A time-domain waveform of one vibration snapshot from a rolling-element bearing is shown. Diagnose the bearing from this image, choosing from: normal, inner_race, outer_race, ball.
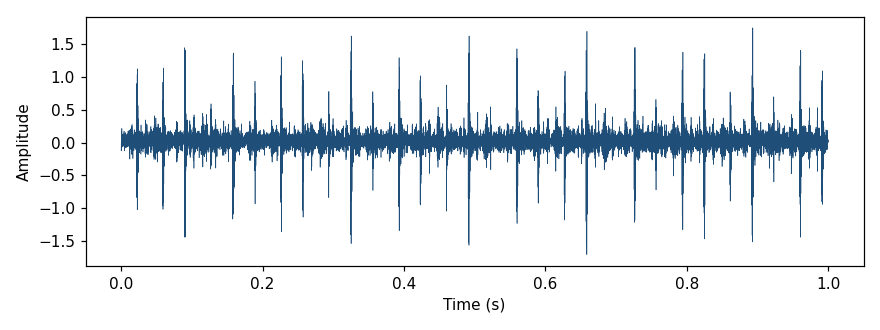
Answer: inner_race